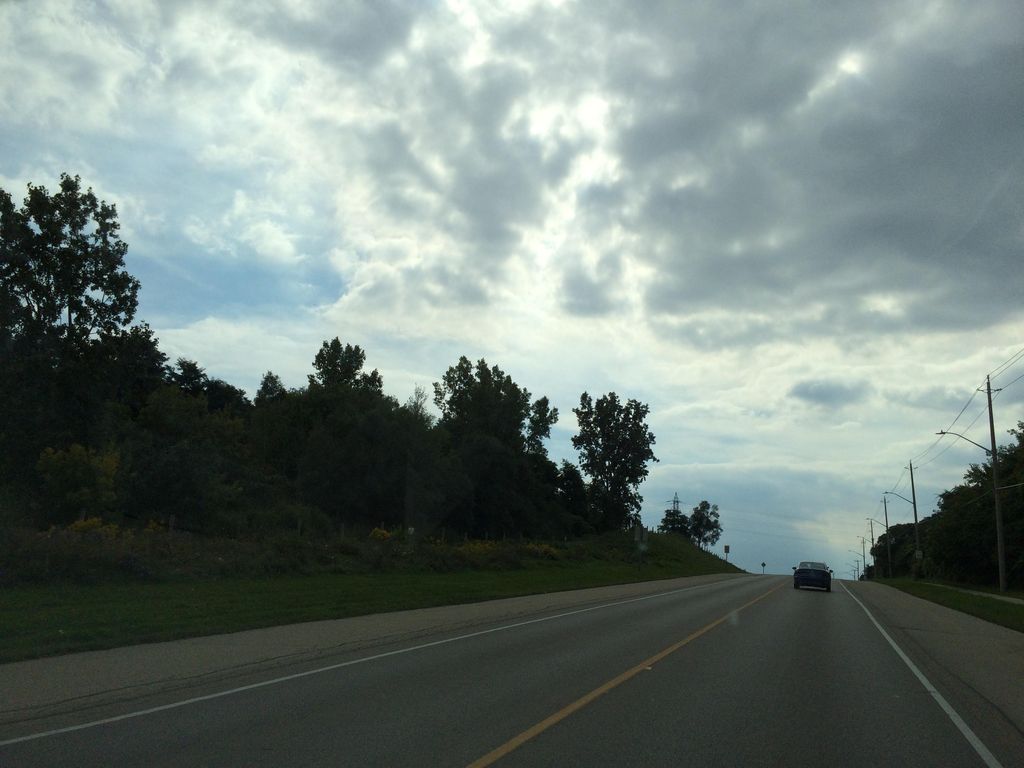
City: kitchener-waterloo